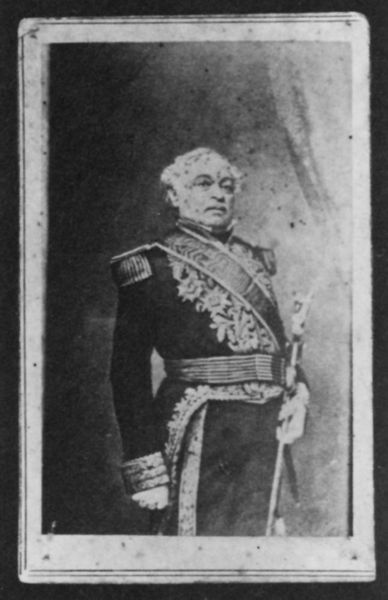
Titel: Porträt José Antonio Páez
Künstler: Ch. Fredericks
Standort: Caracas
Institution: Biblioteca Nacional
Schlagwörter: dunkel, hand, himmel, kopf, mann, weiß, wolken, bäume, frauen, gelb, grün, blumen, brust, fenster, frankreich, frau, frisur, grau, haar, mund, männer, nase, raum, schmuck, schwarz, blick, gürtel, rot, rock, schleife, alt, anzug, hose, jacke, augen, band, gesicht, kragen, rahmen, stehen, ärmel, bild, bildnis, herr, portrait, porträt, vorhang, gold, haare, stickerei, stoff, adel, kind, locken, schultern, stock, umrandung, skulptur, schärpe, spanien, italien, haltung, stab, abstrakt, klein, rand, kaiser, könig, frack, dick, steif, aufrecht, gerade, ornamente, verzierung, kniestück, foto, fotografie, photographie, greis, umrahmung, schwarz weiss, schwert, säbel, uniform, soldat, waffe, backenbart, bismarck, epauletten, adeliger, degen, manschette, manschetten, offizier, orden, proträt, scherpe, schulterklappen, uniformrock, herrscher, armee, fürst, photo, flecken, rau, general, fleckig, kaiserreich, admiral, aufschlag, preußen, zepter, szepter, banderole, mexiko, biesen, unifotm, auszeichnung, kolonialzeit, paradeuniform, epaulletten, stallmeister, mexikaner, verziehung, 1900, 1890, genereal, hürtel